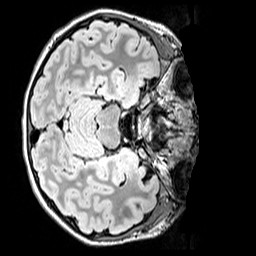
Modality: FLAIR
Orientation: axial
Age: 12
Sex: female
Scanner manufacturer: siemens
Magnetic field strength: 3 T
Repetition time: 5 s
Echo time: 0.388 s